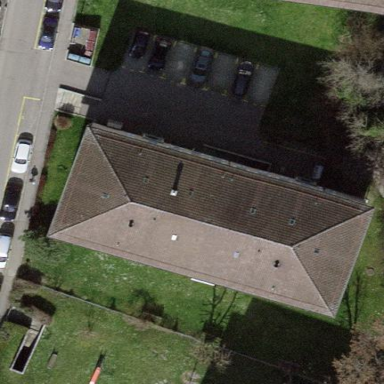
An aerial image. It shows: Hipped roof apartment building.